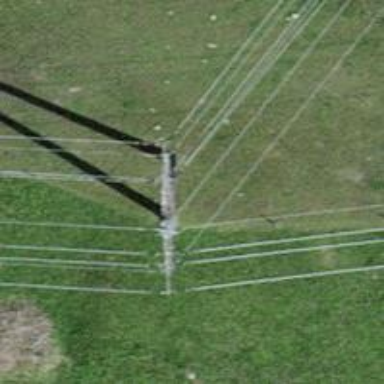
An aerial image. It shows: Power pole.